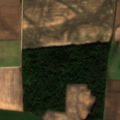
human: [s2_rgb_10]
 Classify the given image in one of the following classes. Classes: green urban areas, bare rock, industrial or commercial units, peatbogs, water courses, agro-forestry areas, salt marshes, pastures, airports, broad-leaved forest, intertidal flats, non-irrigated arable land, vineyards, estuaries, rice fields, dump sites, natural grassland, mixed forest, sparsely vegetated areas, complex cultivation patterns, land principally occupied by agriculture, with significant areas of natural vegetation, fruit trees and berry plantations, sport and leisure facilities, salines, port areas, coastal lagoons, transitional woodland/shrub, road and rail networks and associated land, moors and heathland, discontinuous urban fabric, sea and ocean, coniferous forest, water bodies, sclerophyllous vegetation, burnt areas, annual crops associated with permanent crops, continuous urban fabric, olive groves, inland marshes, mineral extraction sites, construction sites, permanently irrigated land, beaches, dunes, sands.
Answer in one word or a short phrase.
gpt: non-irrigated arable land, broad-leaved forest